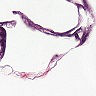
Metastatic tissue present: no